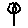
Label: flower